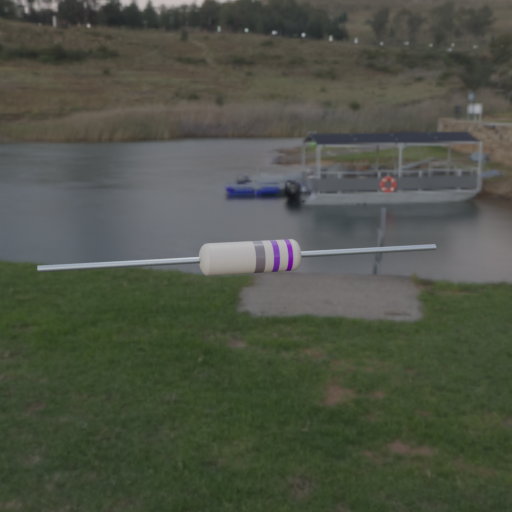
Resistor colour bands (in order): gray, violet, violet